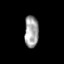
Tissue: skin
Cell type: Epithelial cells
Senescence score: 0.2741
Nuclear area (px): 437
Mean DAPI intensity: 161.217